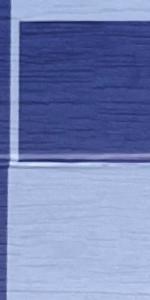
Label: Empty